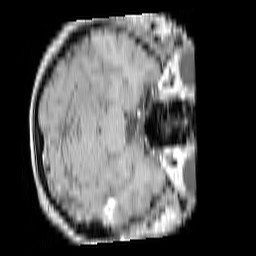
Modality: T1w
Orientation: axial
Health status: ill
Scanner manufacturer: philips
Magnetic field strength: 3 T
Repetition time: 0.3787 s
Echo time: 0.002908 s